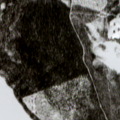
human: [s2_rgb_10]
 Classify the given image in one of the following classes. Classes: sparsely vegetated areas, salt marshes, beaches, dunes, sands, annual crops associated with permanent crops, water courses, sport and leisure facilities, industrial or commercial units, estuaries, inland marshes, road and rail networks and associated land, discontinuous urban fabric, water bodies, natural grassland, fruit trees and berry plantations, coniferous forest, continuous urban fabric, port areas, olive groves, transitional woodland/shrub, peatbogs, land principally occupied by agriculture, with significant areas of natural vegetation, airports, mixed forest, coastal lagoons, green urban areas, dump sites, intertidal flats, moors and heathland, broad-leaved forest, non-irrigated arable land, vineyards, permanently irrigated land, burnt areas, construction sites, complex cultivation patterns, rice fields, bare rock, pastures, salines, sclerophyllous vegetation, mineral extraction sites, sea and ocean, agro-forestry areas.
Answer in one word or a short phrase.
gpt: coniferous forest, mixed forest, transitional woodland/shrub, water bodies